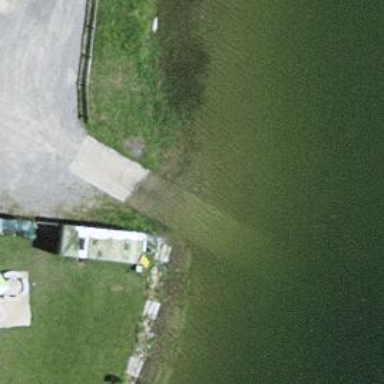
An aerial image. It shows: Slipway on leisure land.